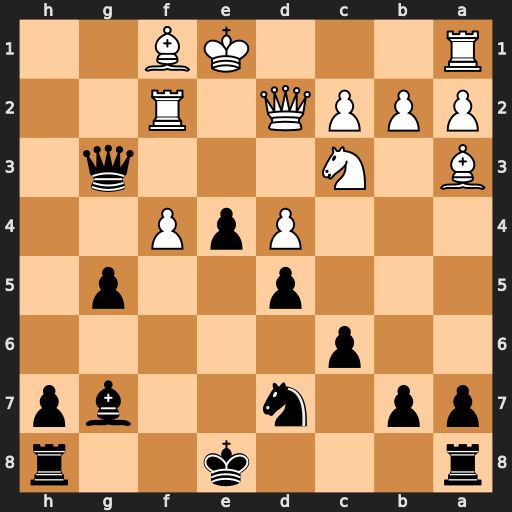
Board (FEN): r3k2r/pp1n2bp/2p5/3p2p1/3PpP2/B1N3q1/PPPQ1R2/R3KB2
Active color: b
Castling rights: Qkq
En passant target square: -
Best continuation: e3 Qxe3+ Qxe3+